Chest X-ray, AP view. Patient: 58 years old, sex M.
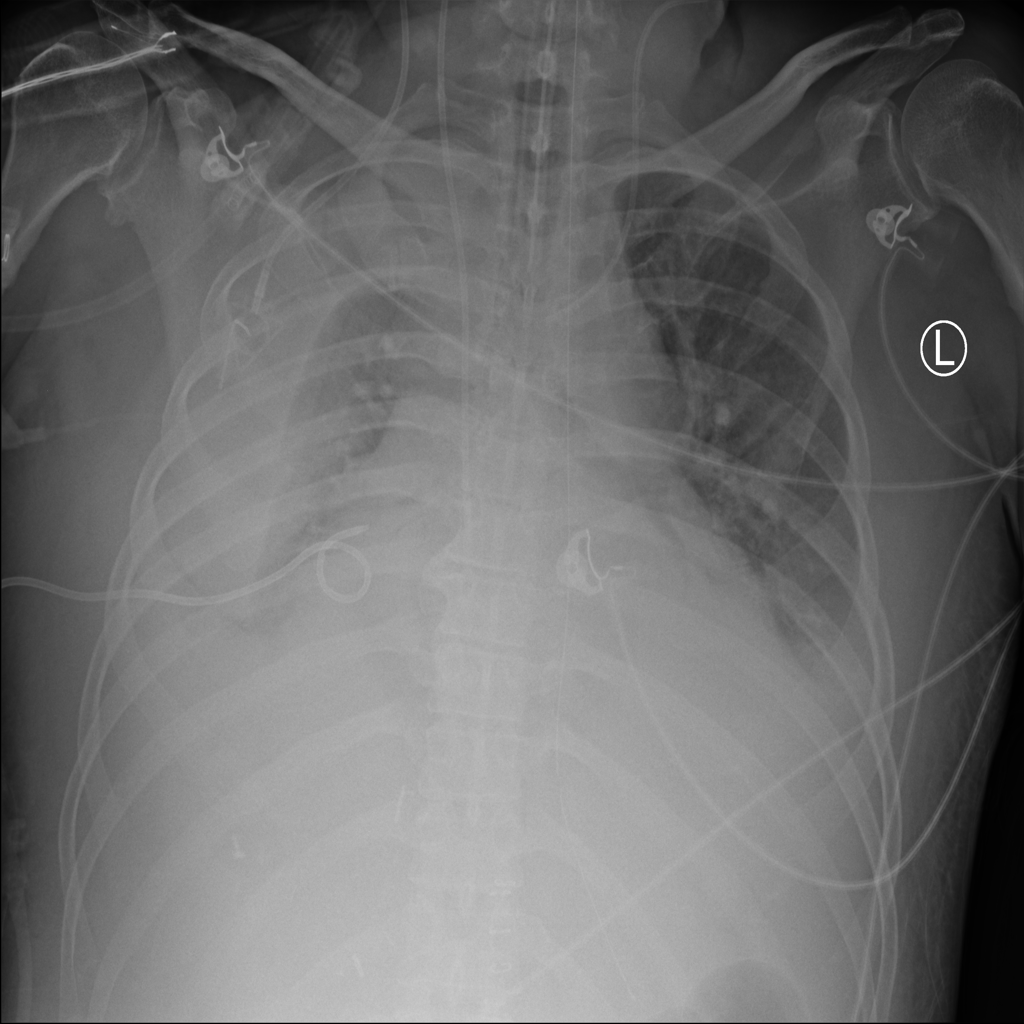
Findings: Effusion, Infiltration